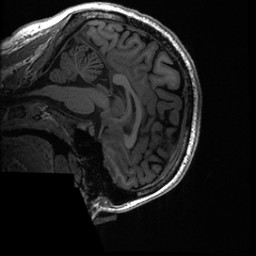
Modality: T1w
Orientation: sagittal